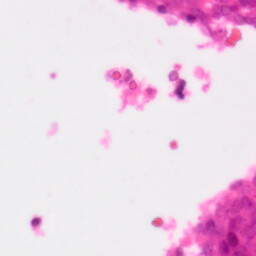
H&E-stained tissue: Colon